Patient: sex F, age 38
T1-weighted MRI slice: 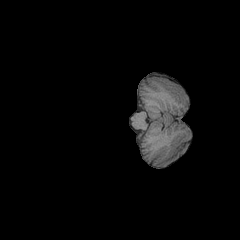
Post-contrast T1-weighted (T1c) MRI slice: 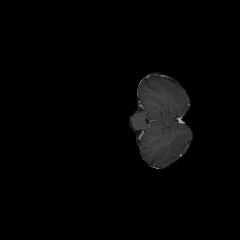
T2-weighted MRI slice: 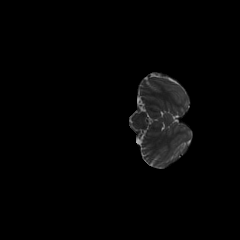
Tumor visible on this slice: no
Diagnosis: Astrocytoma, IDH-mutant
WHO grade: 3